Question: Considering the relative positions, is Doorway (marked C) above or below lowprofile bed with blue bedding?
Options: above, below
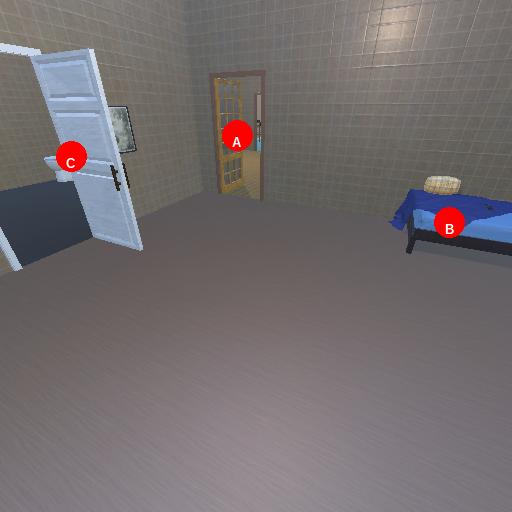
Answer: above